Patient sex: M
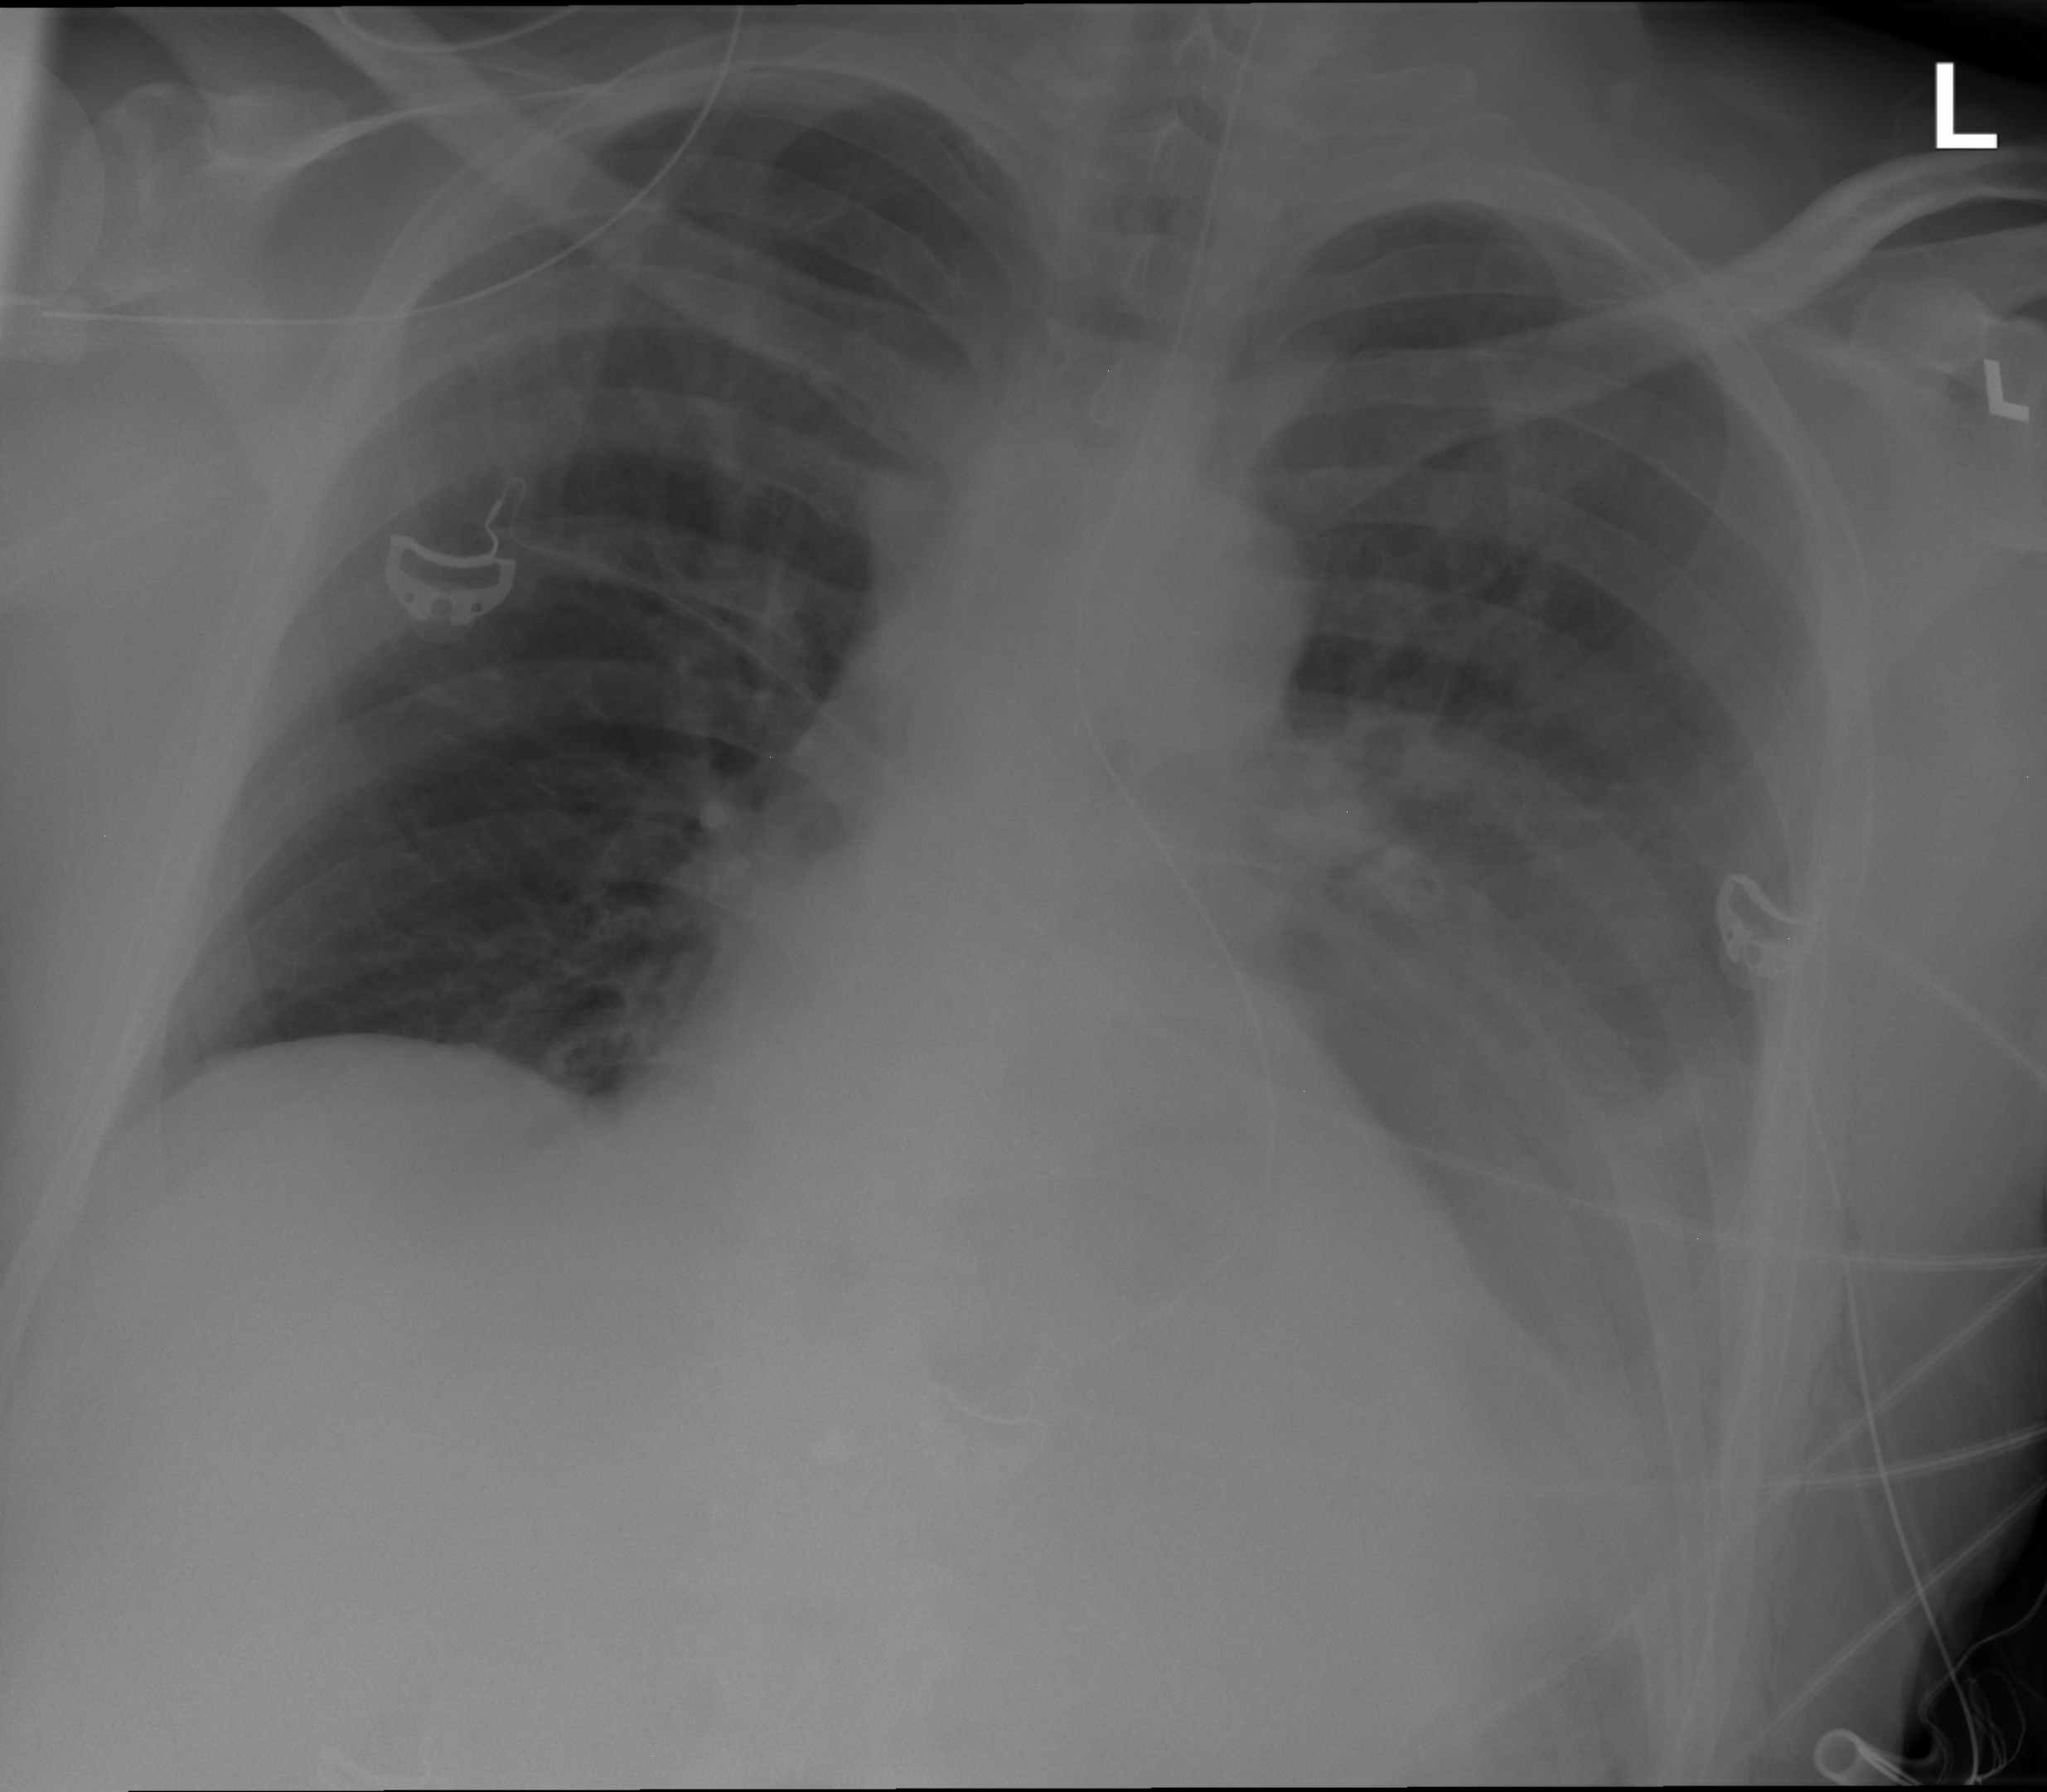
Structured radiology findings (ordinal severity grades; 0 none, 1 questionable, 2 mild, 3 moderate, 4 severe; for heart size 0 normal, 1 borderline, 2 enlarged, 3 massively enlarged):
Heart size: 0
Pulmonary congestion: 0
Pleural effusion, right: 0
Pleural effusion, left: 2
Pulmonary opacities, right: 0
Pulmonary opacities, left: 0
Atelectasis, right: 0
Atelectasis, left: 2